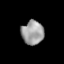
Tissue: lung
Cell type: Endothelial cells
Senescence score: 0.2327
Nuclear area (px): 521
Mean DAPI intensity: 157.296